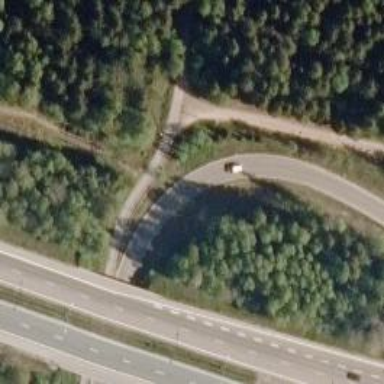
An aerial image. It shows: Asphalt motorway link.